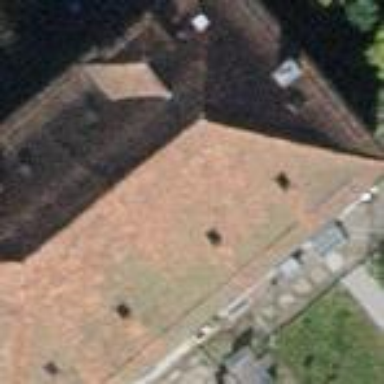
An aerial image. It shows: Building with tiled roof.